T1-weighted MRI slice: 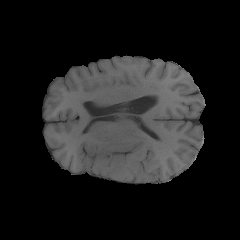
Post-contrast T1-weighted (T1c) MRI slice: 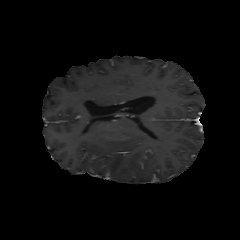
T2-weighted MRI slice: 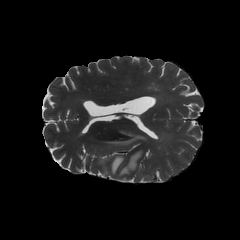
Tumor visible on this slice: yes